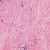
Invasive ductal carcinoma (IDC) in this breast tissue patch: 0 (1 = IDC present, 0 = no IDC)